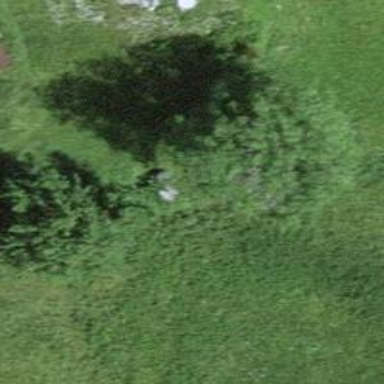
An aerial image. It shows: Beautiful tree in nature.